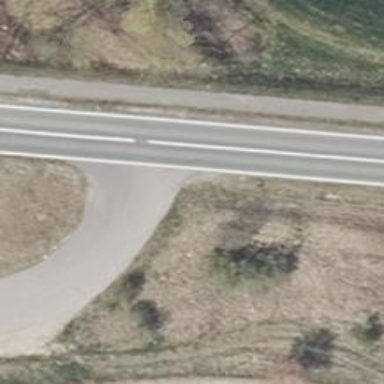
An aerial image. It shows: Secondary road with asphalt surface.